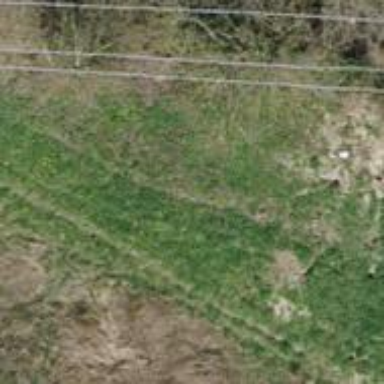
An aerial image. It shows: Track with grade 4 track type.